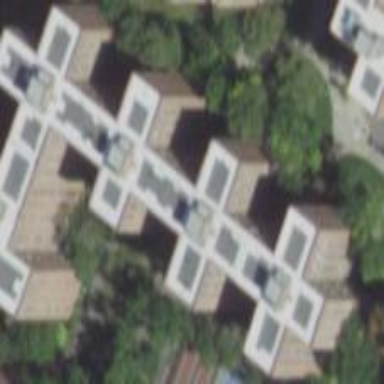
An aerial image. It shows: Flat concrete roof building with apartments.